Interaction volume radius: 5 \u00c5
Interaction volume height: 15 \u00c5
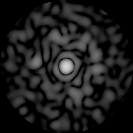
Disorder parameter: 0.845